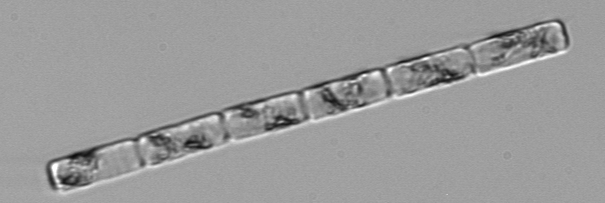
Label: Guinardia_delicatula